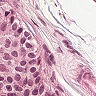
Metastatic tissue present: yes